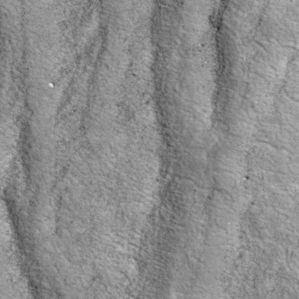
Label: non_frost